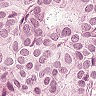
Metastatic tissue present: yes